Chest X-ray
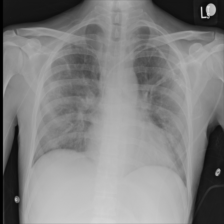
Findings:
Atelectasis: negative
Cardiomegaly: negative
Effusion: negative
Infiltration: positive
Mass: negative
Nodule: negative
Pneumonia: negative
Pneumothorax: negative
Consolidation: negative
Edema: negative
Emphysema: negative
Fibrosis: negative
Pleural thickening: negative
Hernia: negative